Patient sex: M
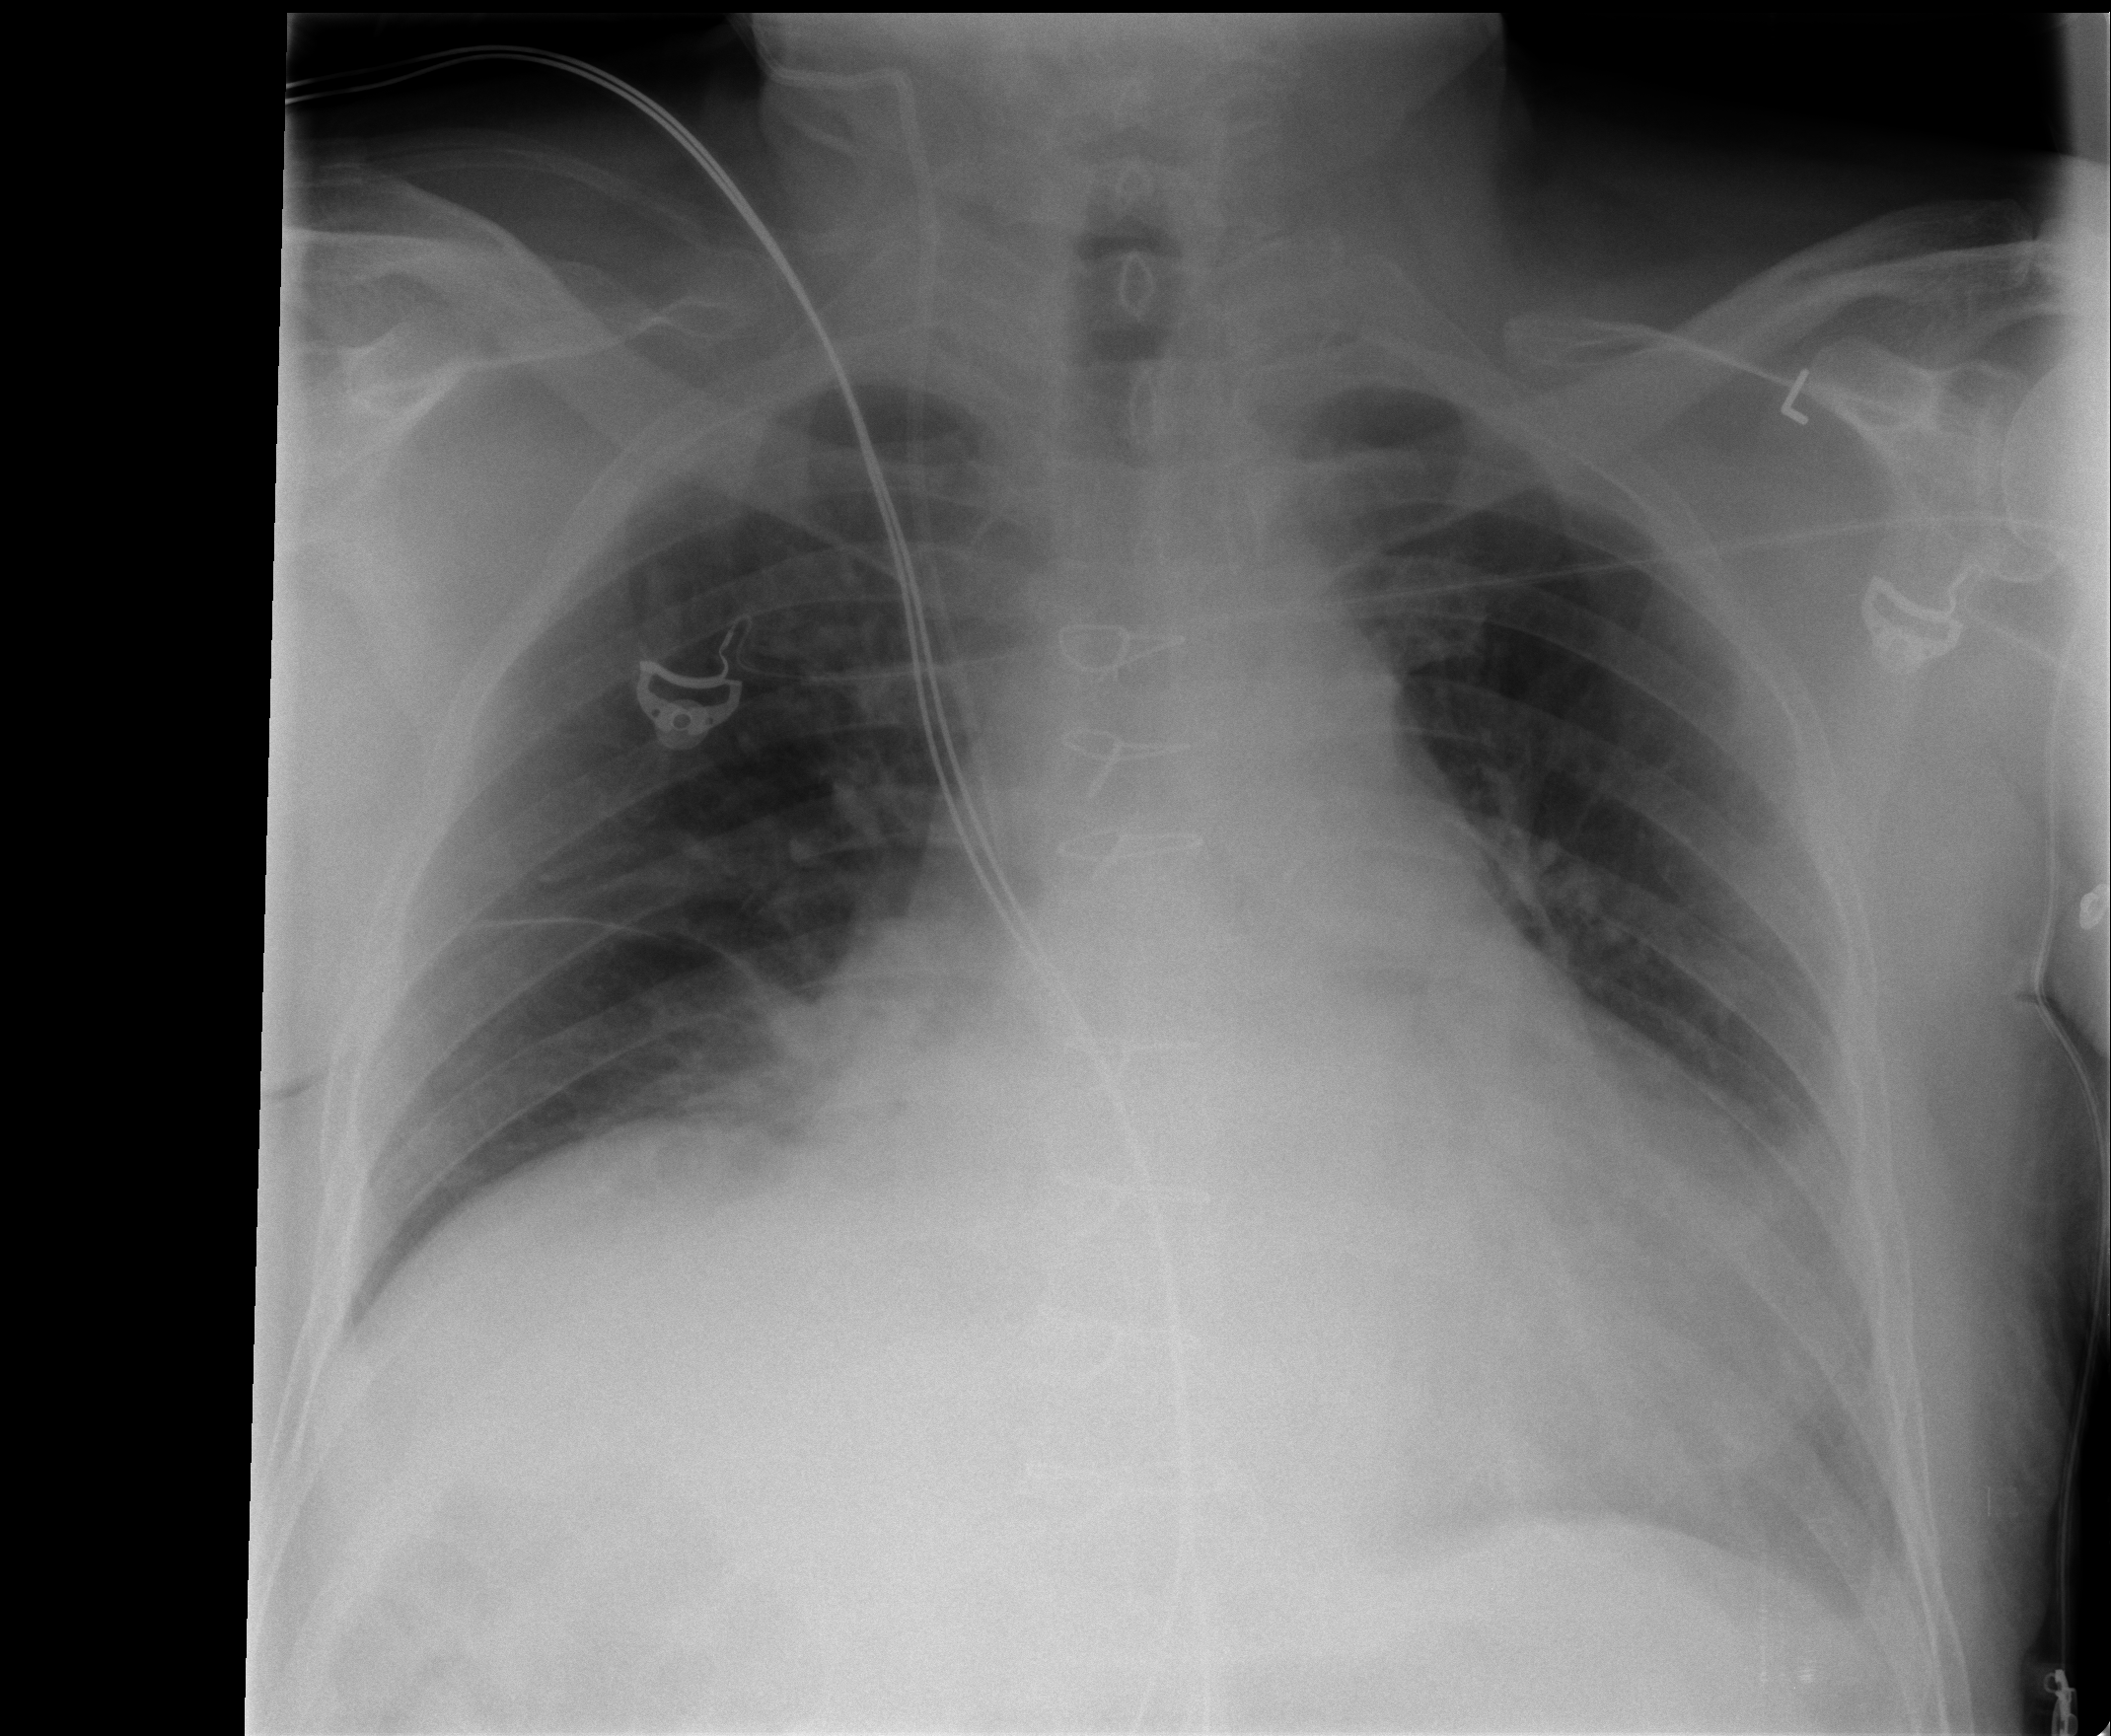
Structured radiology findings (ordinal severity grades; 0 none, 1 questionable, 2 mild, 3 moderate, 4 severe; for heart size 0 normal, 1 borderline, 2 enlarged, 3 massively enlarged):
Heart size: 2
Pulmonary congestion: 1
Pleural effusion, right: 1
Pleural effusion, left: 2
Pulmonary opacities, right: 0
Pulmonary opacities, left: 0
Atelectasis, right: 2
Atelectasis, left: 2